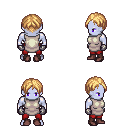
a pixel art fantasy rpg character, male body template, dark elf, purple skin, white tunic, red pants, light blonde parted hairstyle, metal gloves, maroon shoes, four views (front, back, left, right), 2x2 character sprite sheet, small pixel art, hard edges, no anti-aliasing